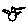
Label: bird